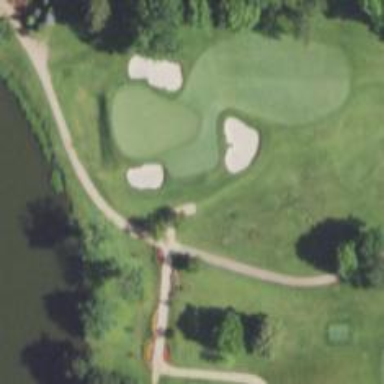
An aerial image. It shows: Scenic golf fairway.